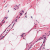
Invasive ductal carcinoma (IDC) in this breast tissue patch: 0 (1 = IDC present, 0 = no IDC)